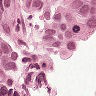
Metastatic tissue present: yes